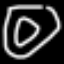
Label: donut